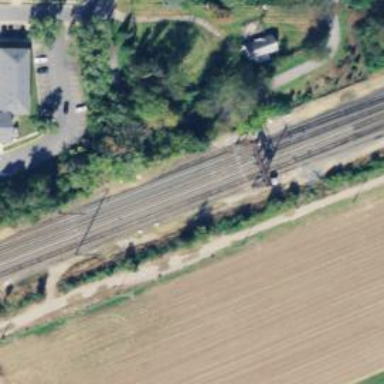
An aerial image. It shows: Railway signal.